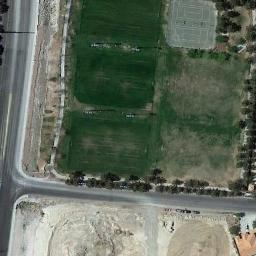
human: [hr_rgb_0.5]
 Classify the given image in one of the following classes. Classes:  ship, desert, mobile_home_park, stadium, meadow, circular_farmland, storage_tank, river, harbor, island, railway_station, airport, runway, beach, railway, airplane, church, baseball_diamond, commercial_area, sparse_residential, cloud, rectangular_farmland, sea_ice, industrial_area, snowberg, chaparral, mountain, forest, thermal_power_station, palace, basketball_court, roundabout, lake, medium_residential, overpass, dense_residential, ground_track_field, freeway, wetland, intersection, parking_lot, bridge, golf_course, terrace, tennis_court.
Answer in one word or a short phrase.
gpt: tennis_court